Question: I need help with a "". The scenario is quite simple. I've got one single picture, and it should move up and when it moves out of frame, the same picture would appear beneath itself and continue to move up. Kind of a loop.

The problem is that i haven't got a single clue how to make it in nor , but it has to written in "code-behind" cause of the things i'm hooking it up with.
Any answer is appreciated.
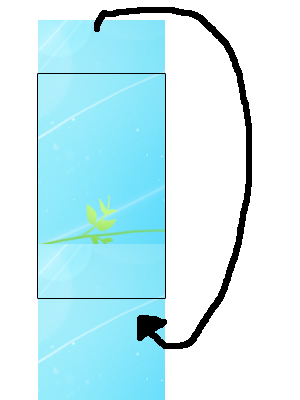
Answer: Here's an example using an 'ImageBrush', given that you do not need to see the outside of said frame:
'''
<Border Height="300" Width="300">
<Border.Style>
<Style TargetType="{x:Type Border}">
<Style.Triggers>
<EventTrigger RoutedEvent="Loaded">
<BeginStoryboard>
<Storyboard>
<RectAnimation Storyboard.TargetProperty="Background.(ImageBrush.Viewport)"
To="0,0,1,1" RepeatBehavior="Forever" />
</Storyboard>
</BeginStoryboard>
</EventTrigger>
</Style.Triggers>
</Style>
</Border.Style>
<Border.Background>
<ImageBrush
ImageSource="http://www.gravatar.com/avatar/3736a467816b5100e6bac91847cae8b6?s=128&amp;d=identicon&amp;r=PG"
Viewport="0,1,1,1" TileMode="Tile" />
</Border.Background>
</Border>
'''
As a C# method (the hierachical style is not necessary of course, this is just closer to the XAML, i hope you can read C#, if not <URL>:
'''
private Border CreateScrollingImage(string path)
{
var anim = new RectAnimation() { To = new Rect(0, 0, 1, 1), RepeatBehavior = RepeatBehavior.Forever };
Storyboard.SetTargetProperty(anim, new PropertyPath("Background.(ImageBrush.Viewport)"));
var imageConverter = new ImageSourceConverter();
return new Border()
{
Width = 300, Height = 300,
Style = new Style()
{
TargetType = typeof(Border),
Triggers =
{
new System.Windows.EventTrigger()
{
RoutedEvent = FrameworkElement.LoadedEvent,
Actions =
{
new BeginStoryboard()
{
Storyboard = new Storyboard()
{
Children =
{
anim
}
}
}
}
}
}
},
Background = new ImageBrush()
{
ImageSource = (ImageSource)imageConverter.ConvertFromString(path),
Viewport = new Rect(0, 1, 1, 1),
TileMode = TileMode.Tile
}
};
}
'''
'''
controls.Add(CreateScrollingImage("http://www.gravatar.com/avatar/3736a467816b5100e6bac91847cae8b6?s=128&d=identicon&r=PG"));
'''
You may want to change the 'Stretch' on the 'ImageBrush' if you need the image to be uniform.